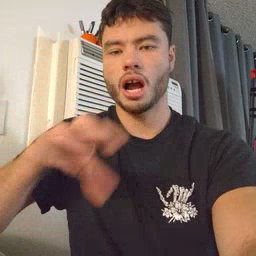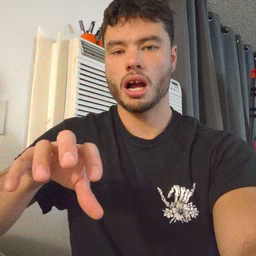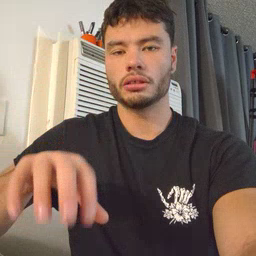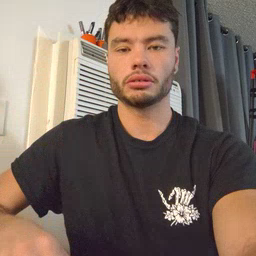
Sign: hot